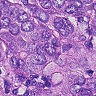
Metastatic tissue present: yes